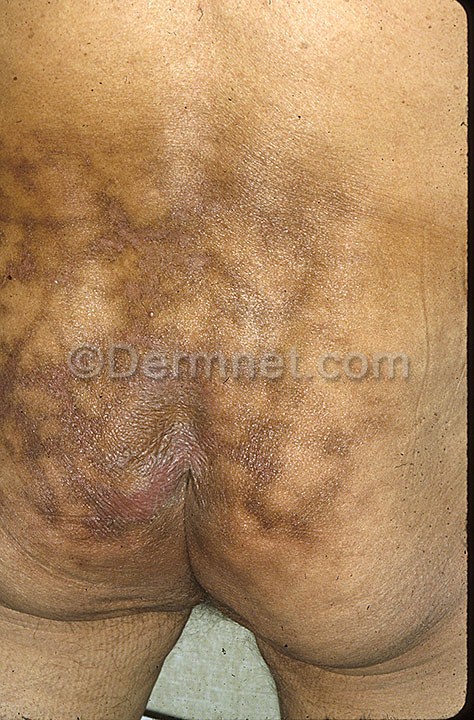
Disease: Light Diseases and Disorders of Pigmentation